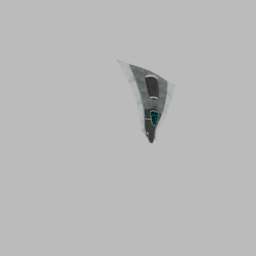
Label: mechanical